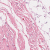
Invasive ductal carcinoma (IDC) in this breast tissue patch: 0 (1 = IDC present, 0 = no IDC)